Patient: sex F, age 61
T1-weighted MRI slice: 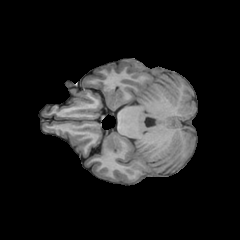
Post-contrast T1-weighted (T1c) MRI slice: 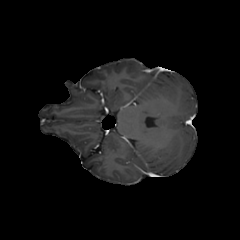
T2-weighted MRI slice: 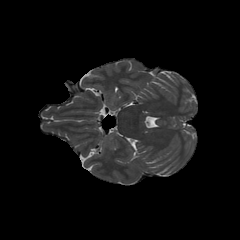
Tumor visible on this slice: no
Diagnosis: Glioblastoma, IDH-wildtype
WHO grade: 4